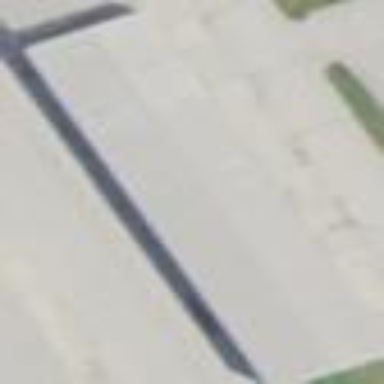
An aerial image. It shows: Building that is hangar at the airport.